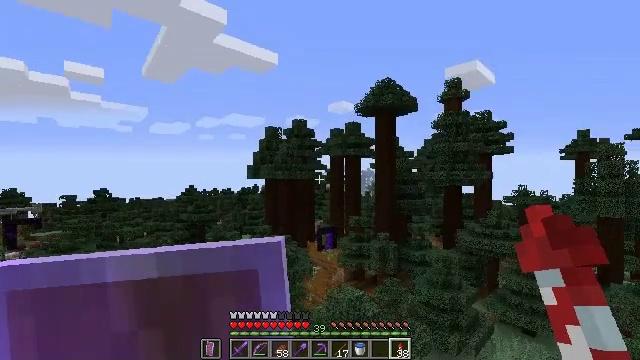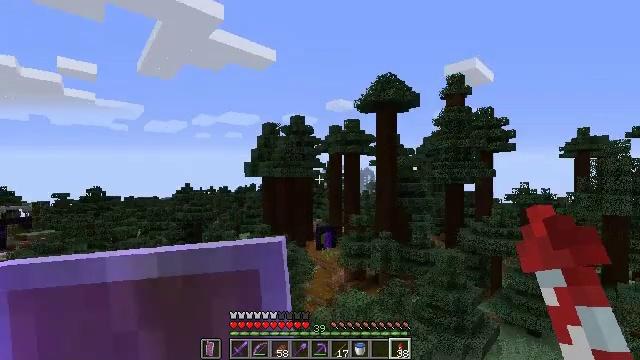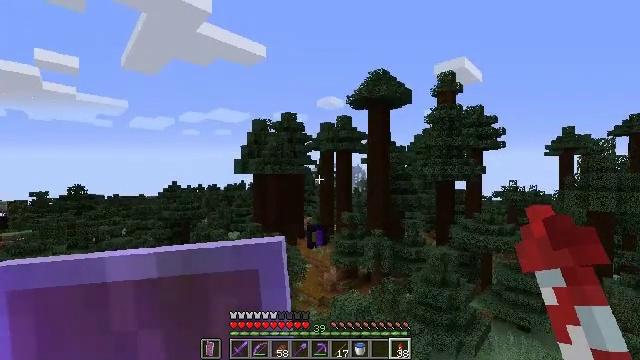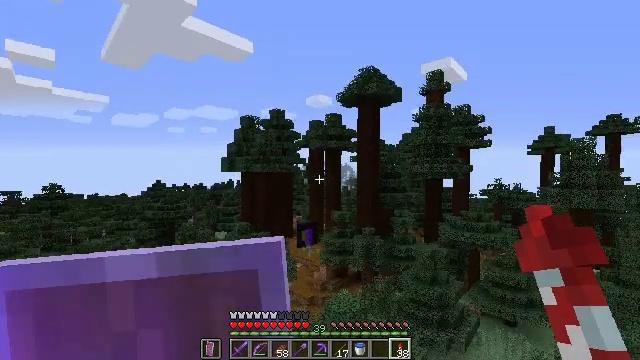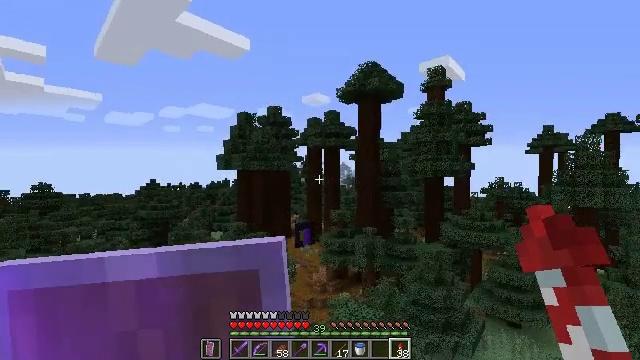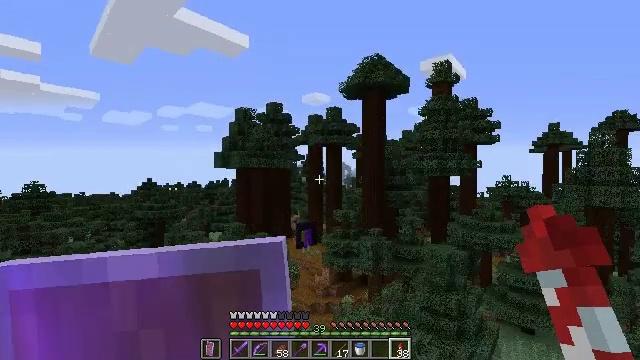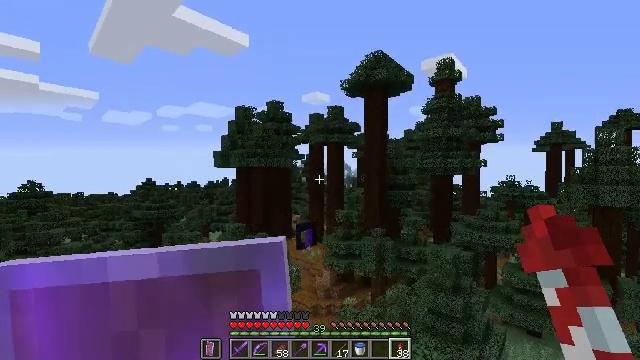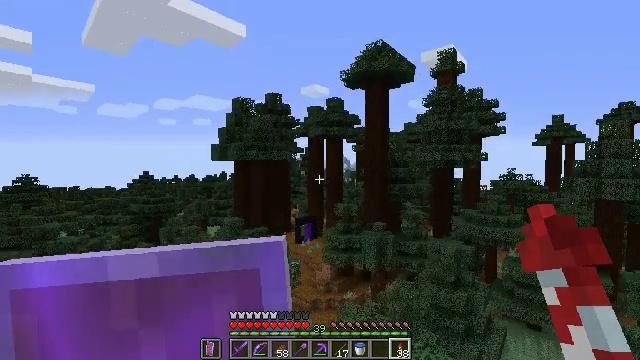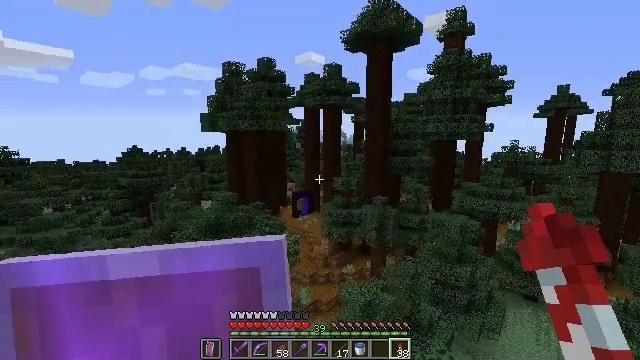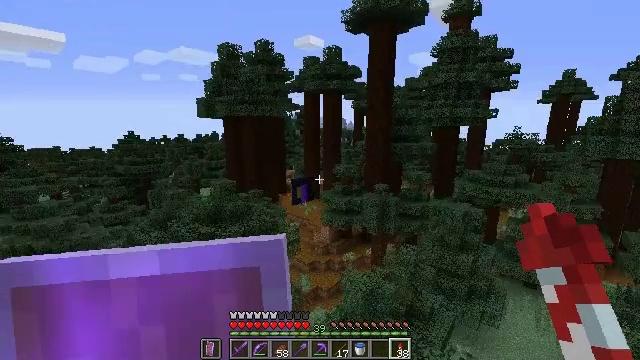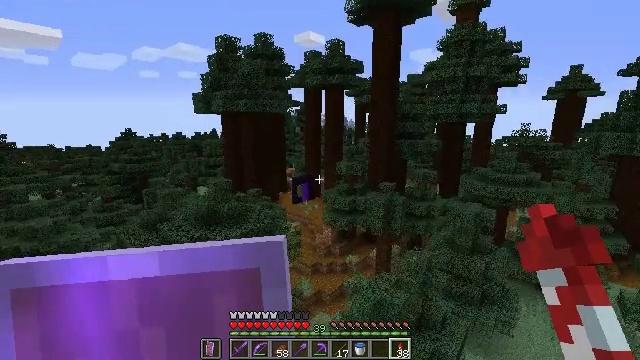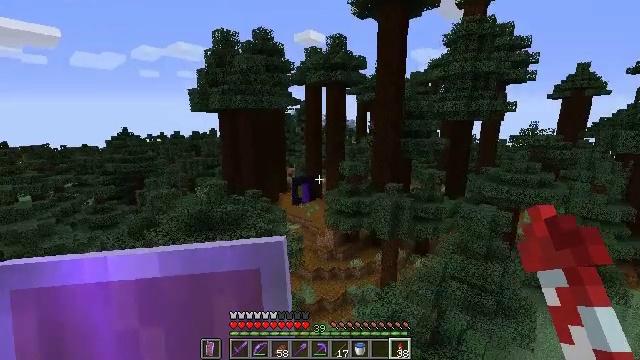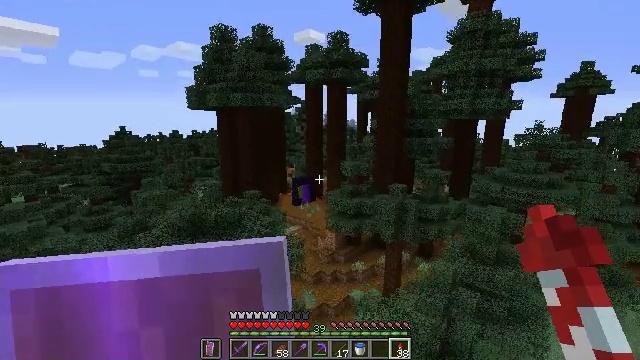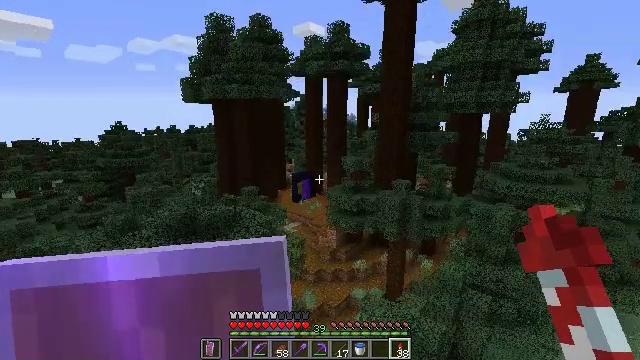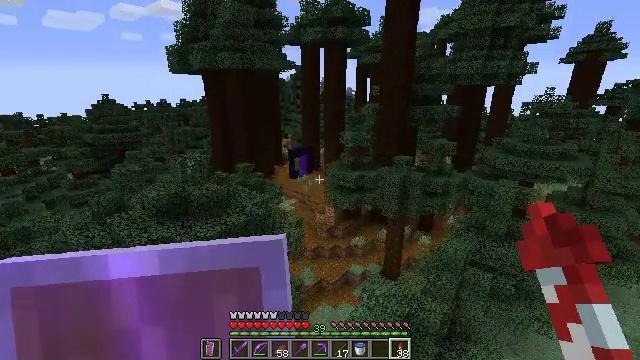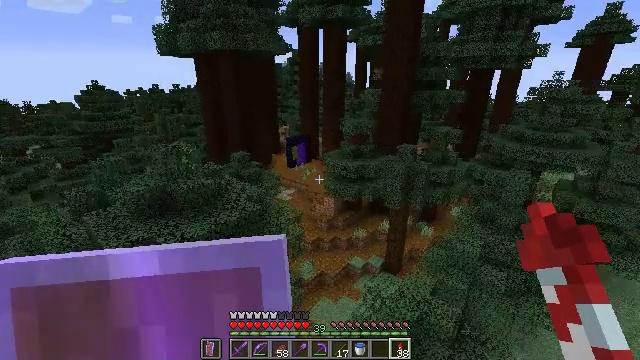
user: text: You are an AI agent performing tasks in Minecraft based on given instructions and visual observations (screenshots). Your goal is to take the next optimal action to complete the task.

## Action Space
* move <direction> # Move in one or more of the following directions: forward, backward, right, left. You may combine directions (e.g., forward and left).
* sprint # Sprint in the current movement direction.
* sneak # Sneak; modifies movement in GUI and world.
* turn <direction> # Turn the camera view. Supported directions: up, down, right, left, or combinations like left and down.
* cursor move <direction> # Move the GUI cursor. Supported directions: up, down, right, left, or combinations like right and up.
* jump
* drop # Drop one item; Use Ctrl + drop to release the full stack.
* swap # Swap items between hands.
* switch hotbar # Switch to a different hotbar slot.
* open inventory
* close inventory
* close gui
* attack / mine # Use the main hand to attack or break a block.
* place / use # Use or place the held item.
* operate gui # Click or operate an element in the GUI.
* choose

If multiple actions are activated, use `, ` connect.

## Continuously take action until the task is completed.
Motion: motion action
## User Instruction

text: craft item cyan carpet
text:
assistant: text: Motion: no_op
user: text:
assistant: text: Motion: turn right
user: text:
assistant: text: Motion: turn right
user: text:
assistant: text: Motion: no_op
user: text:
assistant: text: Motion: no_op
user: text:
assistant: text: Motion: no_op
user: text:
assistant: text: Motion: turn down
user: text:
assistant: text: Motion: turn right and down
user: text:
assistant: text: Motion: turn down
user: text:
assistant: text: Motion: no_op
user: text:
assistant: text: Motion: no_op
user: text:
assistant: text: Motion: no_op
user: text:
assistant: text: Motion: turn down
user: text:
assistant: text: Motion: turn down
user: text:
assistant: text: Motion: turn down
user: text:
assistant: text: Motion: no_op
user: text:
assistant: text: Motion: no_op
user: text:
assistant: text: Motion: no_op
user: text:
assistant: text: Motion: no_op
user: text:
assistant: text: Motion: turn down
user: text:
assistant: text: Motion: turn down
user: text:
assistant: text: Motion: turn down
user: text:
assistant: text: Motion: no_op
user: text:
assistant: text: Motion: no_op
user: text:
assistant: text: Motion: no_op
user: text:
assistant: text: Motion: no_op
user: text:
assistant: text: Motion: turn left and up
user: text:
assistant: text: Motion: turn left and up
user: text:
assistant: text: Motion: turn left and up
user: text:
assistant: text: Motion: turn right and up